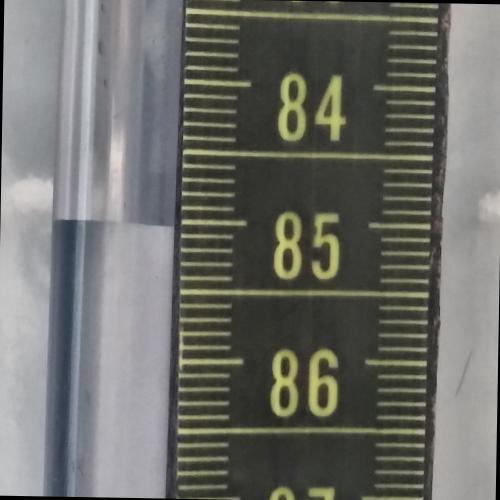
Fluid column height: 85.0 cm